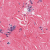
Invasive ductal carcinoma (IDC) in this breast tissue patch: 0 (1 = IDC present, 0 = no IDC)